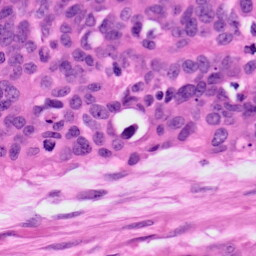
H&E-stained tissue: Ovarian